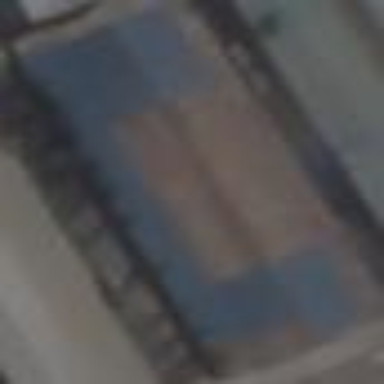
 located on flat land. It is free-standing structure."